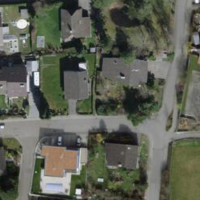
EUNIS habitat code: 54
Species observed at this site:
Convallaria majalis
Allium ursinum